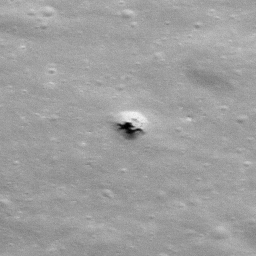
Pit: Stevinus 11
Host crater: Stevinus
Host type: impact_melt
Lunar coordinates: latitude -32.33, longitude 54.774